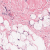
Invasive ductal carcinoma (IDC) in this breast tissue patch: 0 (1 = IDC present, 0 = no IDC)